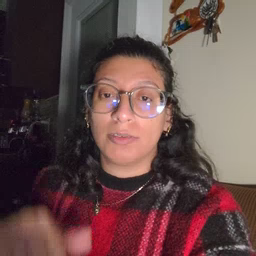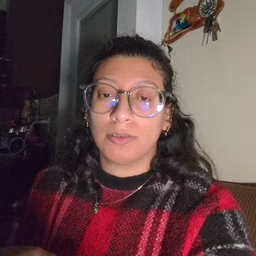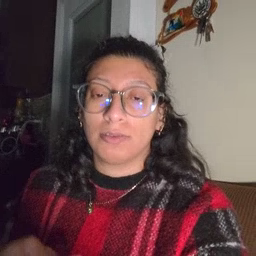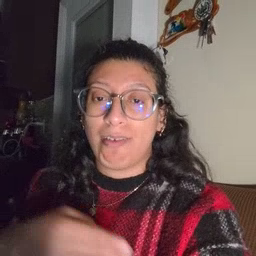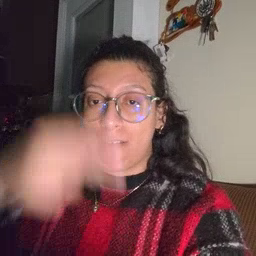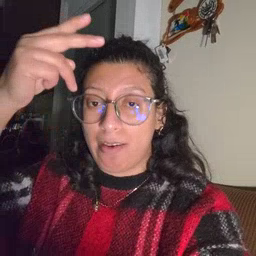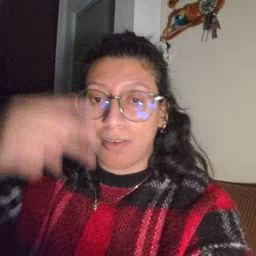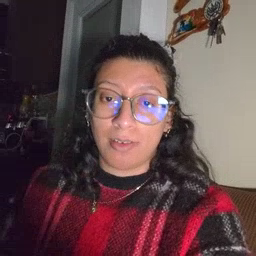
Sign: high